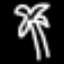
Label: palm tree